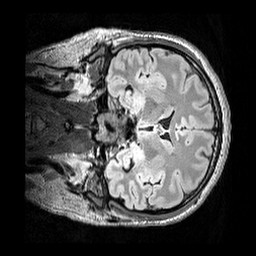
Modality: FLAIR
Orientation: coronal
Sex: male
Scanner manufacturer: siemens
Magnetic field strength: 3 T
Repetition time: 5 s
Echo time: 0.395 s